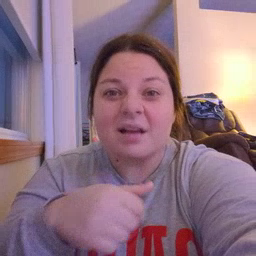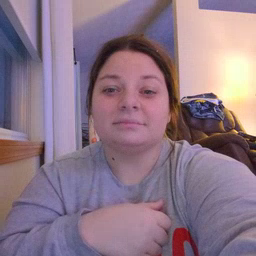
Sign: hide